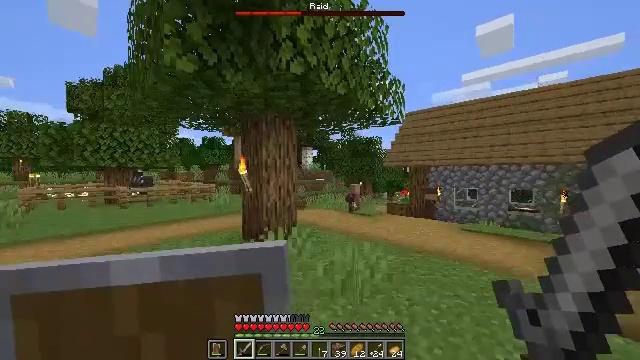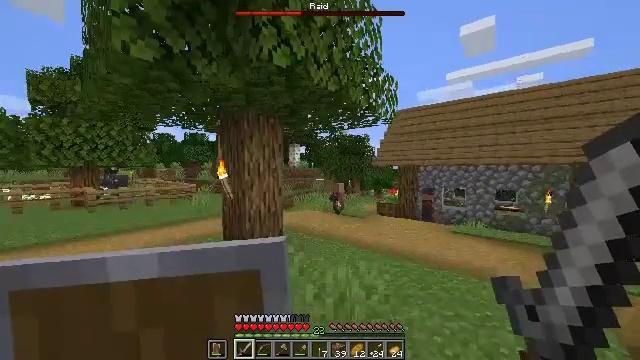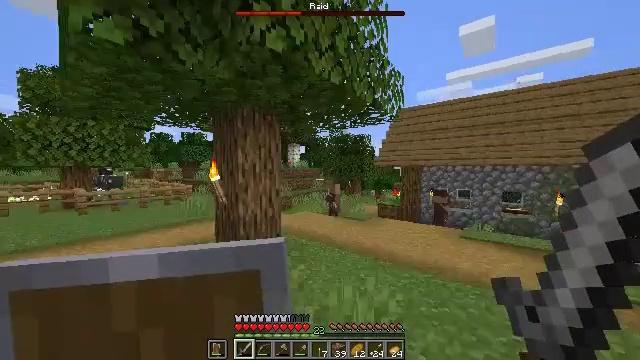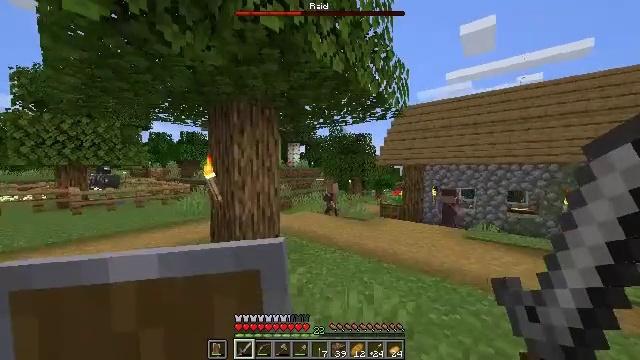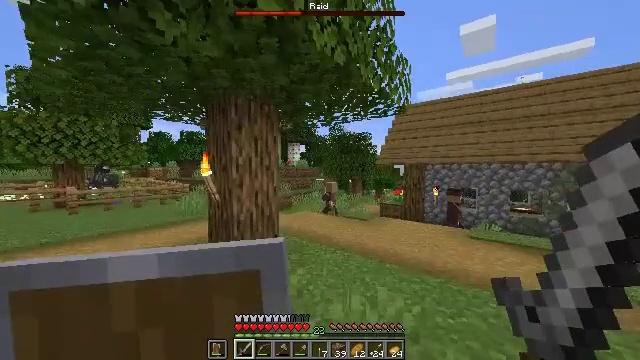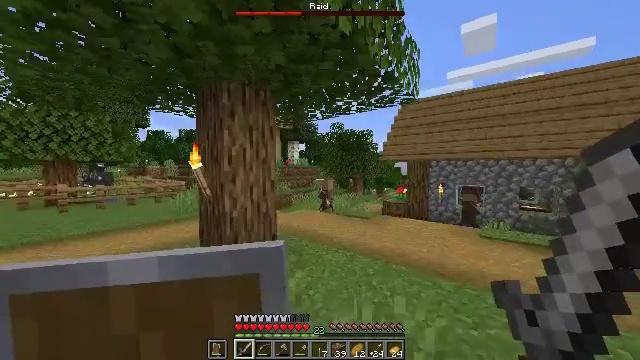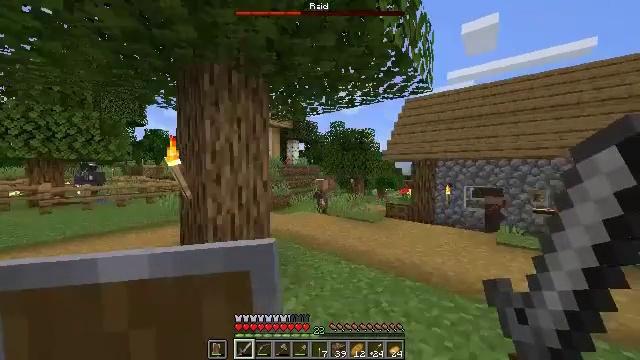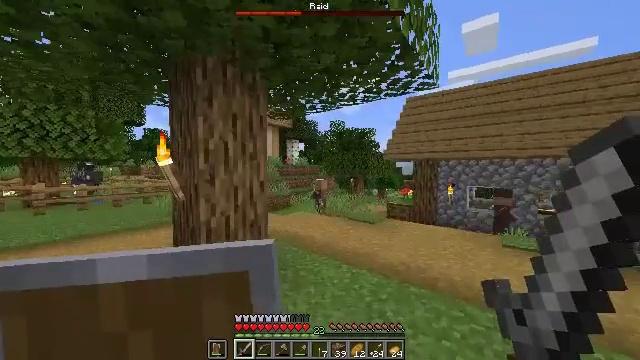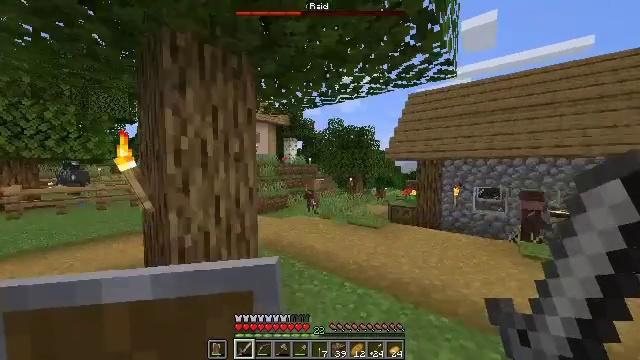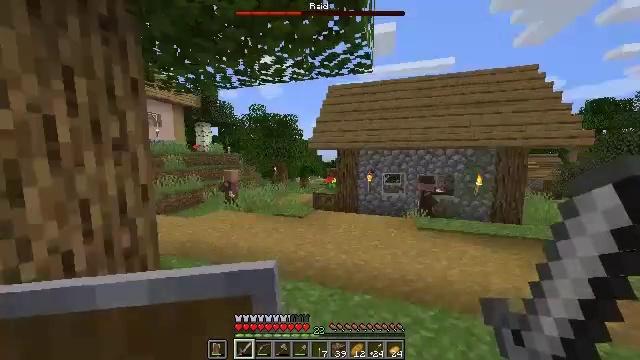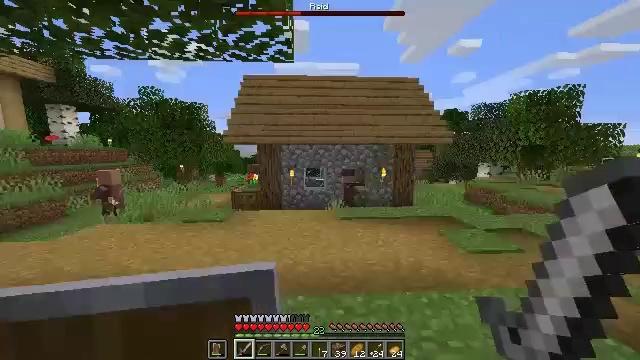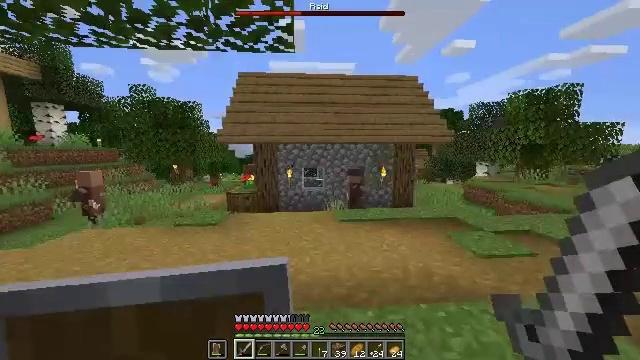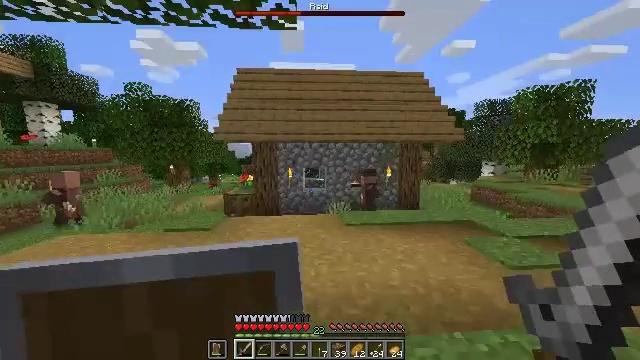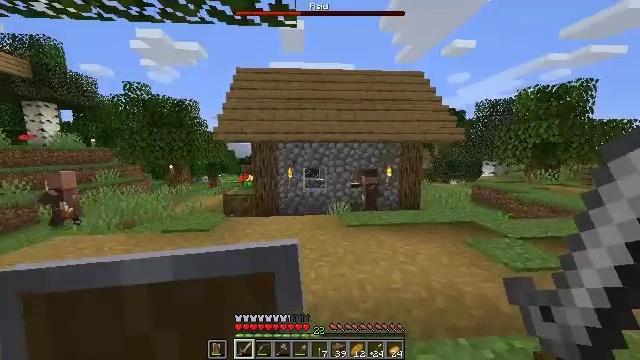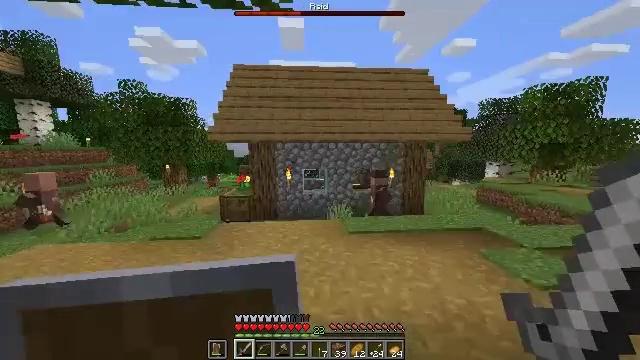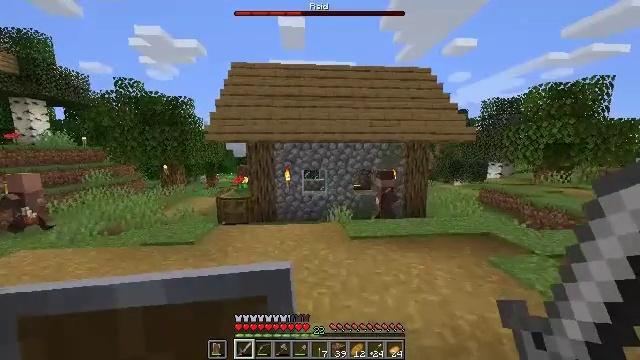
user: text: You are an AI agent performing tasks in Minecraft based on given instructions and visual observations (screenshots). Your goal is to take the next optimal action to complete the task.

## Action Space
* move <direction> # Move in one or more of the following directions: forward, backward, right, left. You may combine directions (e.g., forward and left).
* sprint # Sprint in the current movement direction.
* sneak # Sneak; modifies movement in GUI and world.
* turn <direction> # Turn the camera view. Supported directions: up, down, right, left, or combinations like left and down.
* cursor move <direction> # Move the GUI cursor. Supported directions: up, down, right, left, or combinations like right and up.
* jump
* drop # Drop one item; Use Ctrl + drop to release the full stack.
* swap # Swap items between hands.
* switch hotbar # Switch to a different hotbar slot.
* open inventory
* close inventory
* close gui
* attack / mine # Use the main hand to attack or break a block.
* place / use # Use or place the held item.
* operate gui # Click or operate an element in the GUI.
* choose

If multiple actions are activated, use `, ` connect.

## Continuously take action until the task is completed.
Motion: motion action
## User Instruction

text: Mine dirt from the ground.
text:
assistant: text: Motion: move forward, turn right and down
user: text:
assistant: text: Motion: move forward
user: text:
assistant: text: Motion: move forward
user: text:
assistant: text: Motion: move forward
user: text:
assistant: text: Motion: move forward
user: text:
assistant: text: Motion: move forward
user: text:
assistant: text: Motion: move forward
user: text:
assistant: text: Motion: move forward
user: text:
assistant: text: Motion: move forward, turn right and down
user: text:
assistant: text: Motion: move forward, turn right and down
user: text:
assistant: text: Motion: move forward, turn right
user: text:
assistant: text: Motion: move forward
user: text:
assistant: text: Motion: move forward
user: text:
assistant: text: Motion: move forward
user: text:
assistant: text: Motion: move forward
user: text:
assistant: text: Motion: move forward
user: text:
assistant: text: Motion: move forward and move right
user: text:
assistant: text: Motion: move forward and move right, turn right
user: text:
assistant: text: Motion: move forward and move right, turn right and down
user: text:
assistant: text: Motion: move forward and move right, turn right
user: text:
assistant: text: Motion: move forward and move right
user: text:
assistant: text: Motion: move forward and move right
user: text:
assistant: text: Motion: move forward, turn left
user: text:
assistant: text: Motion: move forward and move left, turn left and down
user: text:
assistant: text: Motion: move forward and move left, turn left
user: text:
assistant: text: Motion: move forward and move left, turn left
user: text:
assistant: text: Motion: move forward and move left, turn left
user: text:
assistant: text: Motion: move forward, turn left
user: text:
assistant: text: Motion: move forward, turn left
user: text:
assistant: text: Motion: move forward, turn left